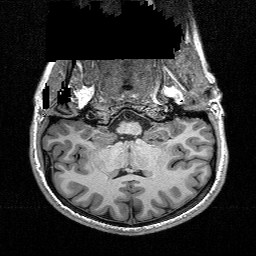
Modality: T1w
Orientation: sagittal